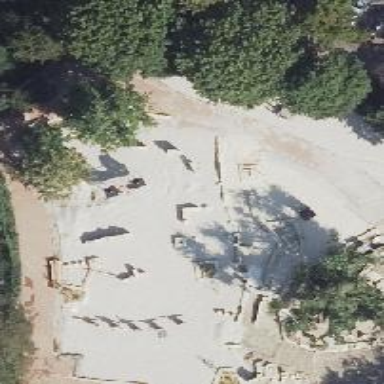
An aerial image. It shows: Playground featuring springboard.